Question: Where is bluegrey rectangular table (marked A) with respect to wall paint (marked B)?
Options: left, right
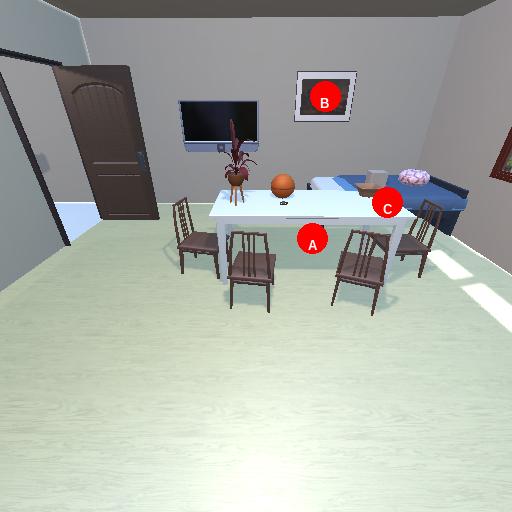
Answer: left